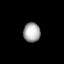
Tissue: lung
Cell type: Endothelial cells
Senescence score: 0.6118
Nuclear area (px): 325
Mean DAPI intensity: 167.545